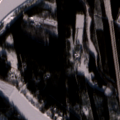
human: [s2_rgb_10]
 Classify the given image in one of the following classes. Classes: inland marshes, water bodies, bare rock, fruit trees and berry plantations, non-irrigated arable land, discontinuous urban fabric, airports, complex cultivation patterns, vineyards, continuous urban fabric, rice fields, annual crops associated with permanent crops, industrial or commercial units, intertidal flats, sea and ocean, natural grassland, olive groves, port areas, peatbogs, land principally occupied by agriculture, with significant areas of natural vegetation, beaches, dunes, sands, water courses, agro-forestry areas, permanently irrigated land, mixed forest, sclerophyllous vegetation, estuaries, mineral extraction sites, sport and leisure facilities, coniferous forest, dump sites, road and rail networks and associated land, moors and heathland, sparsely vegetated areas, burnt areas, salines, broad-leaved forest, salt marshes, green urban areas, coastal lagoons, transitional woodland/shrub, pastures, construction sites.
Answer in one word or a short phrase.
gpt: discontinuous urban fabric, broad-leaved forest, coniferous forest, water courses, water bodies